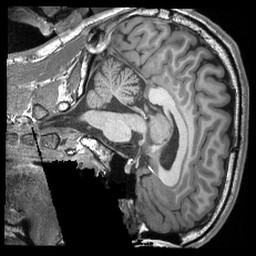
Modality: T1w
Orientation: sagittal
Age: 18
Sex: male
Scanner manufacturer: siemens
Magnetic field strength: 3 T
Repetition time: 2.3 s
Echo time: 0.00308 s